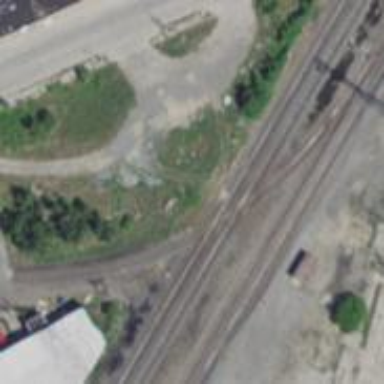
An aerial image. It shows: Railway crossing.